Question: So I tried to add the NDEF library for proximity application in Visual Studio 2012 for a Windows Phone 8 app. In 'Package Manager' I checked 'Allow NuGet to download missing packages during build' and in the 'Solution Explorer' I selected 'Enable NuGet Package Restore'.
So far so good, but when i try to install the package I get the following error:
> Could not install package ''. You are trying to install this package into a project that targets '', but the package does not contain any assembly references that are compatible with that framework. For more information, contact the package author.

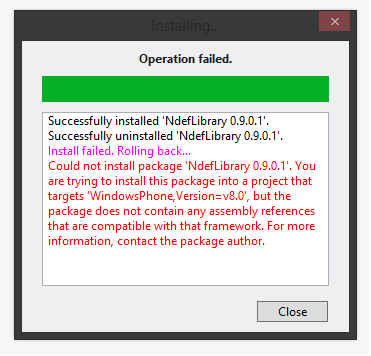
Answer: This works fine on my dev box. Here's the output from my NuGet package manager on a WP8 project:
'''
PM> Install-Package NdefLibrary
You are downloading NdefLibrary from Andreas Jakl, the license agreement to which is available at https://ndef.codeplex.com/license. Check the package for additional dependencies, which may come with their own license agreement(s). Your use of the package and dependencies constitutes your acceptance of their license agreements. If you do not accept the license agreement(s), then delete the relevant components from your device.
Successfully installed 'NdefLibrary 0.9.0.1'.
Successfully added 'NdefLibrary 0.9.0.1' to Wp8TestApp.
'''
What you're probably missing is to update your NuGet package manager to the latest version. Go to Visual Studio File Menu --> Tools --> Extensions and Updates --> Updates --> Visual Studio Gallery --> NuGet --> Update and finally you'll need to restart. The reason why this update is needed is that the NuGet version that ships with VS2012 RTM doesn't support WP8 since WP8 didn't RTM before VS2012 did.